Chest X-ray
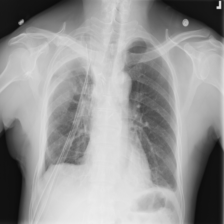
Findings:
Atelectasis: positive
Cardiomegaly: negative
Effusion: negative
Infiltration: negative
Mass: negative
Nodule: negative
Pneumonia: negative
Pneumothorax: negative
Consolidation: negative
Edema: negative
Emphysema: negative
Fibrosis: negative
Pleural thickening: negative
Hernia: negative